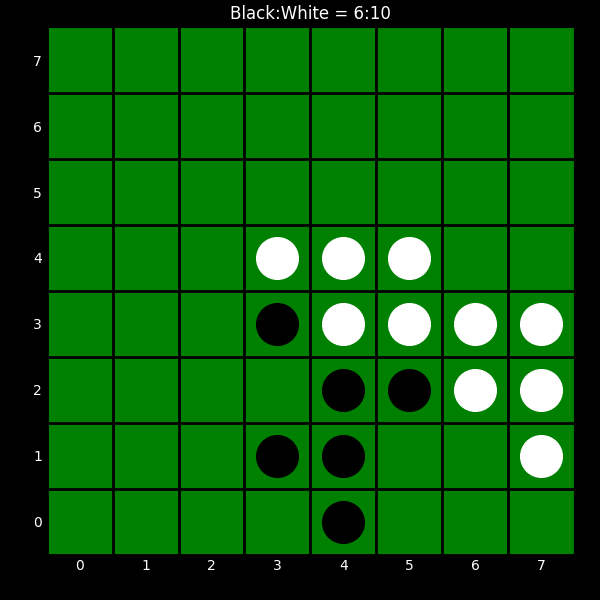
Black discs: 6
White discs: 10